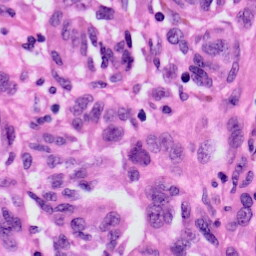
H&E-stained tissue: Skin